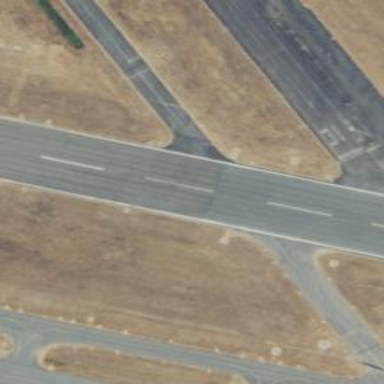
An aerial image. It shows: View of taxiway at the airport.